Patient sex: F
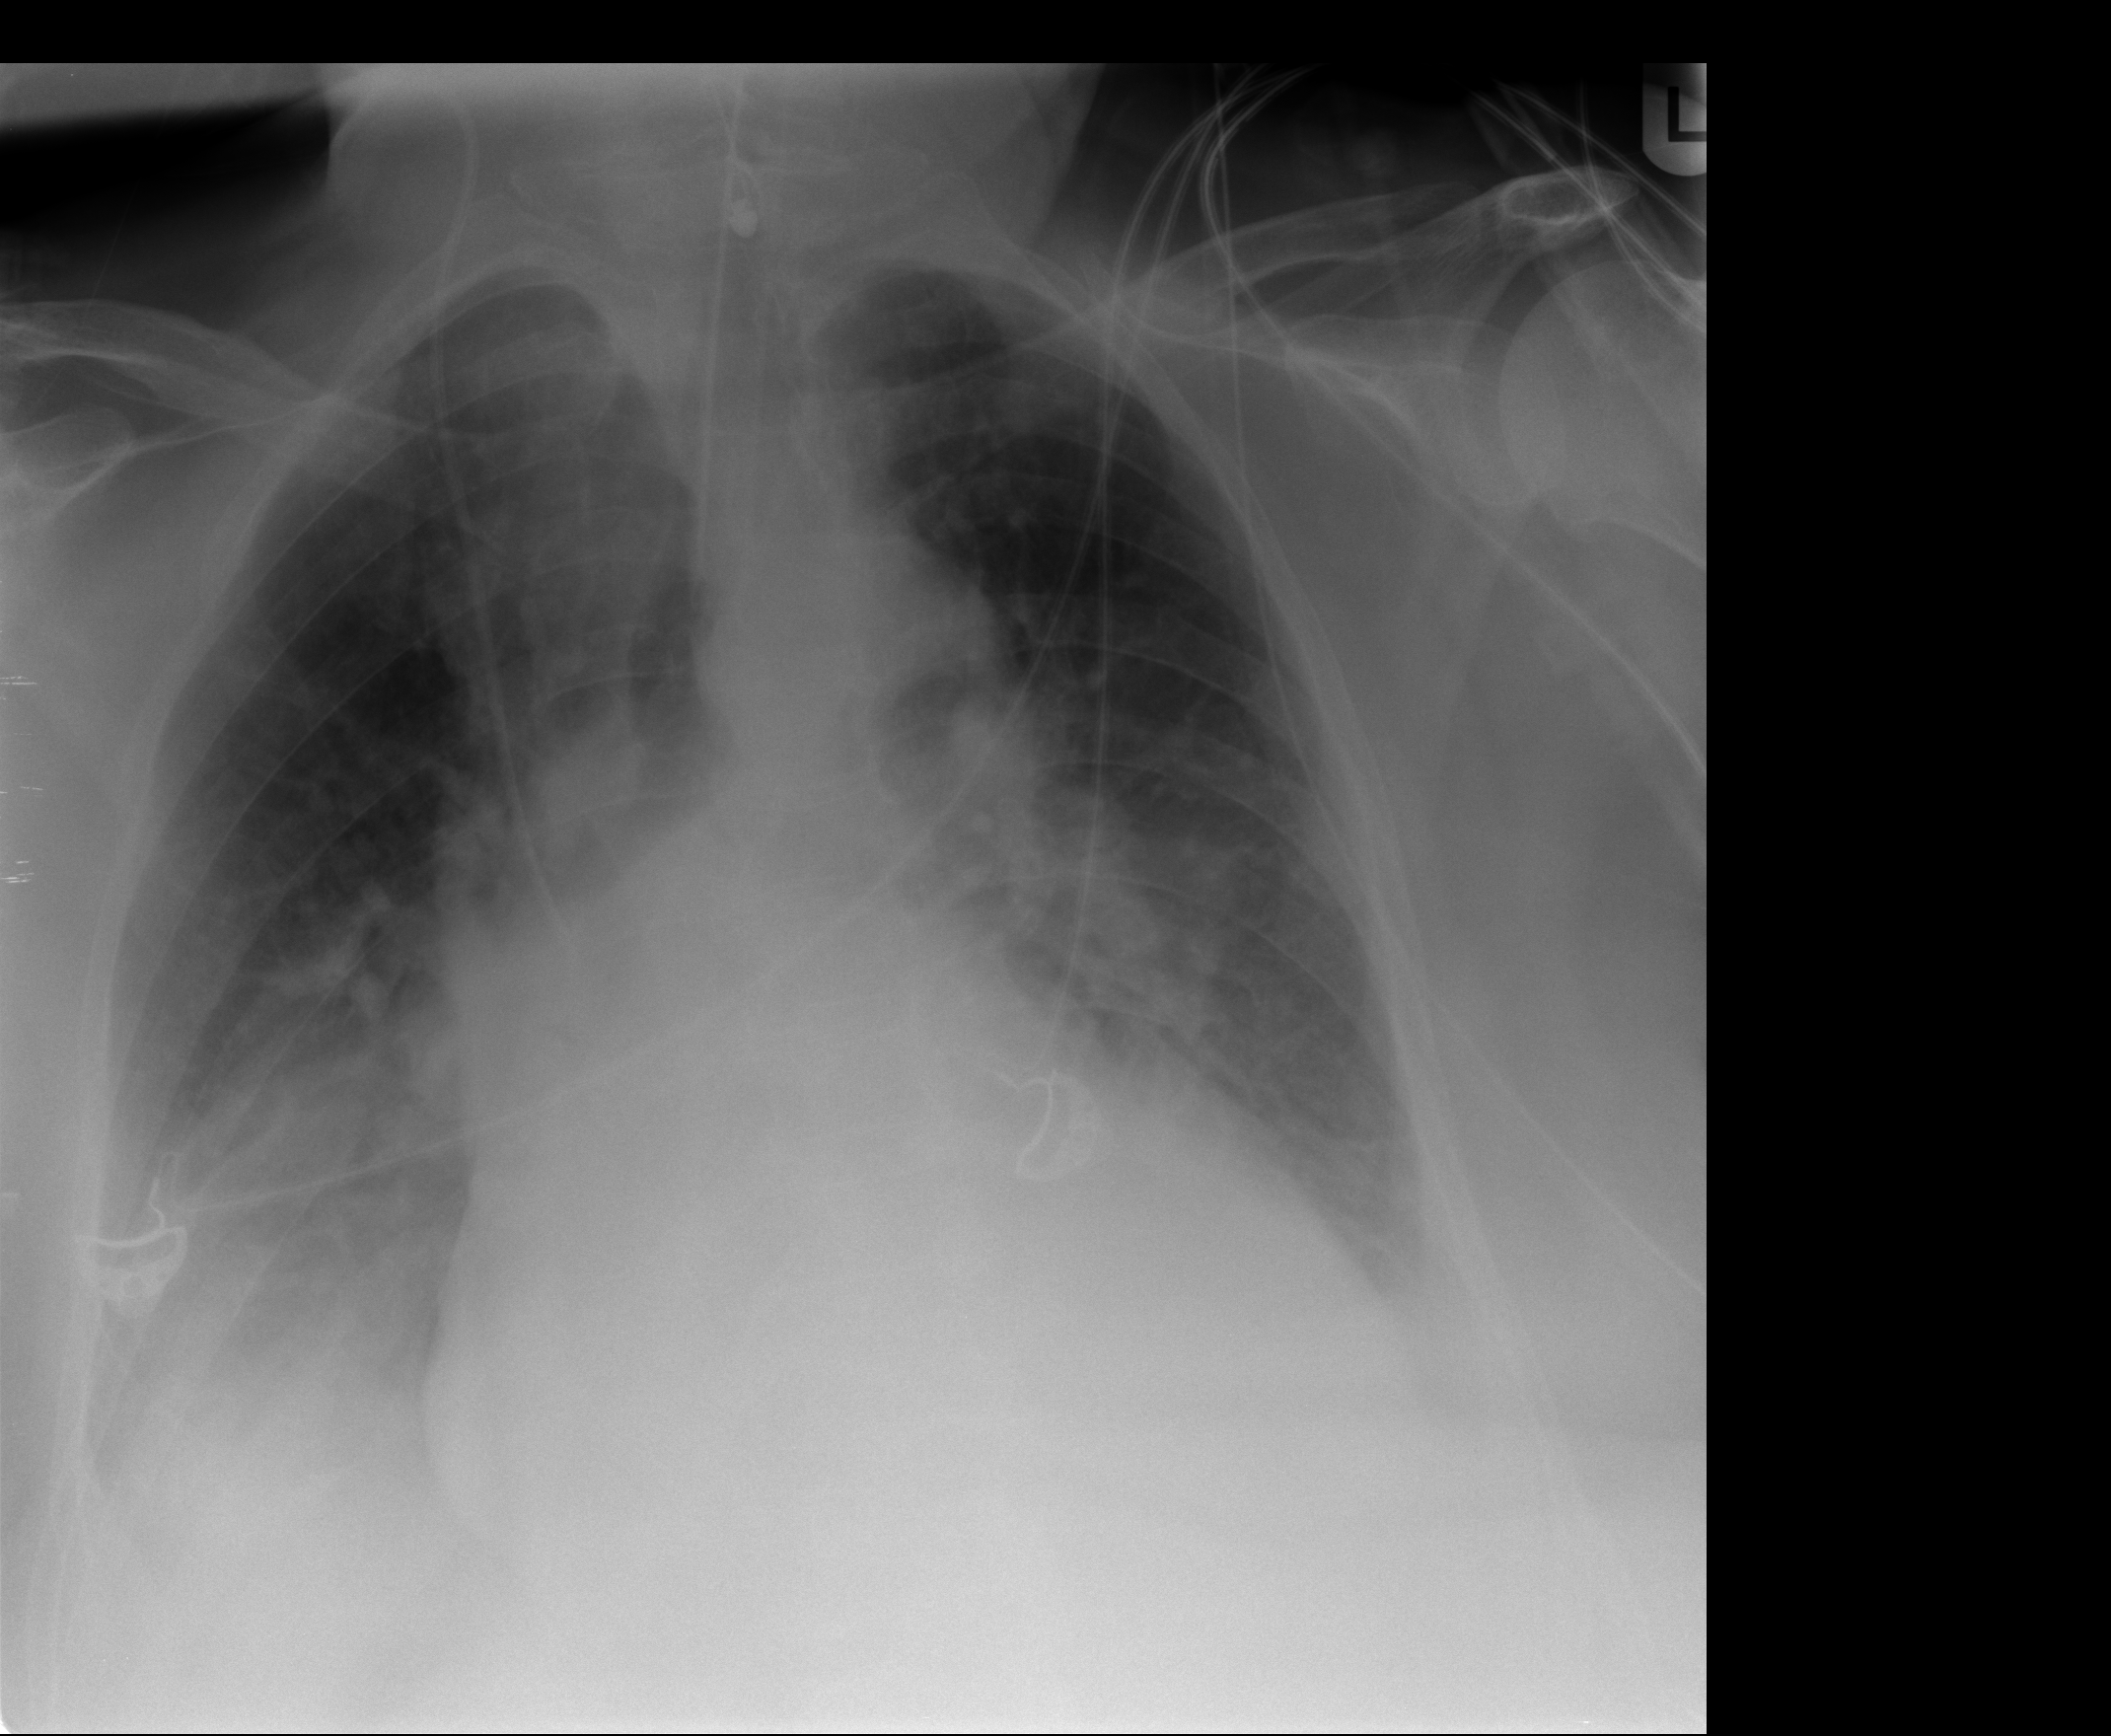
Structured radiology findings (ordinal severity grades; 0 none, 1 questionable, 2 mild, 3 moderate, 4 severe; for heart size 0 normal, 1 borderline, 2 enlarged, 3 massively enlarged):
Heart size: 2
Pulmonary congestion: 2
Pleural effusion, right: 3
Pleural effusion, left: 2
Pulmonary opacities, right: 2
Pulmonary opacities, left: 2
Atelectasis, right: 3
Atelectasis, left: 2